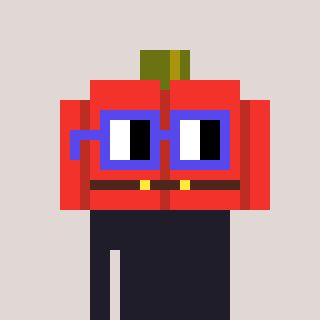
a pixel art character with square blue glasses, a pumpkin-shaped head and a peachy-colored body on a warm background